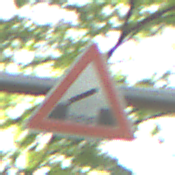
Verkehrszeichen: BeweglicheBruecke
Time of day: MorningAfternoon
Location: Outdoor (RoadRail)
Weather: Clear
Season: NotSpecified
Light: Natural